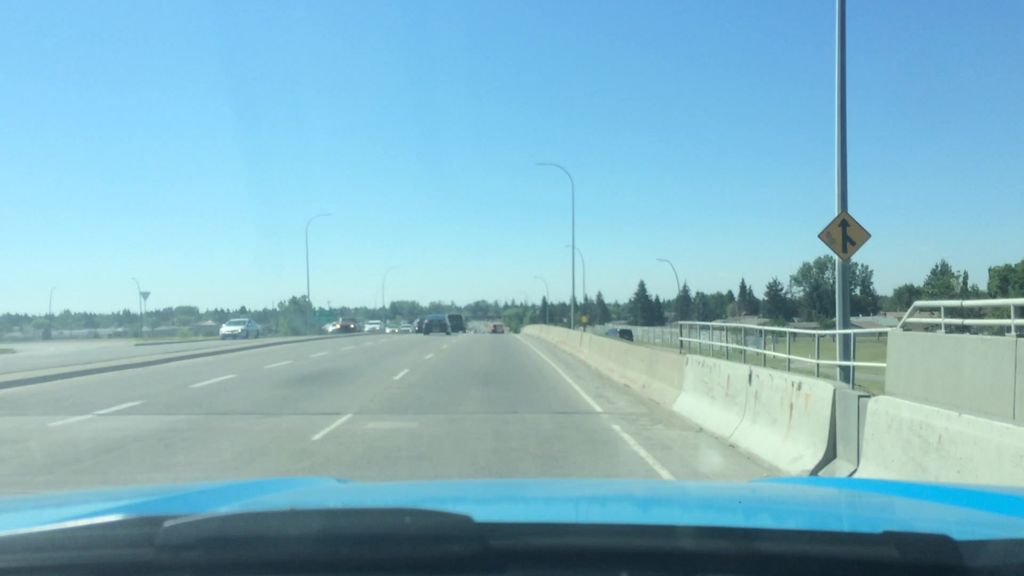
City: calgary